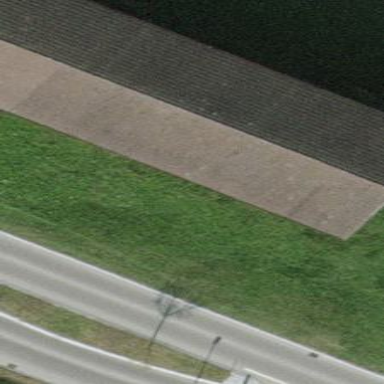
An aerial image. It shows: Gabled roof on farm auxiliary building.